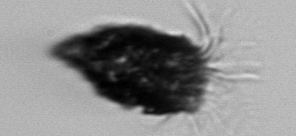
Label: Tintinnopsis